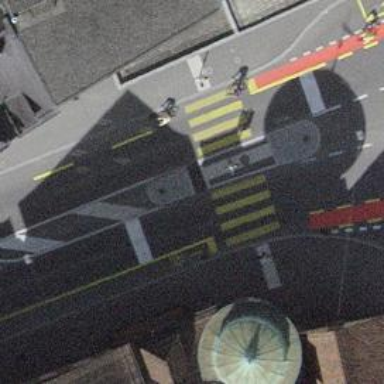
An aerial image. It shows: Road with traffic signals at the crossing.